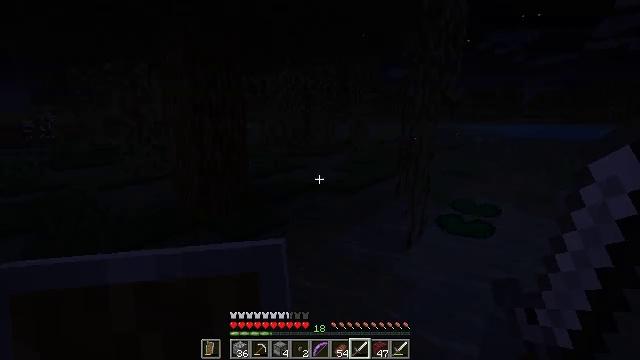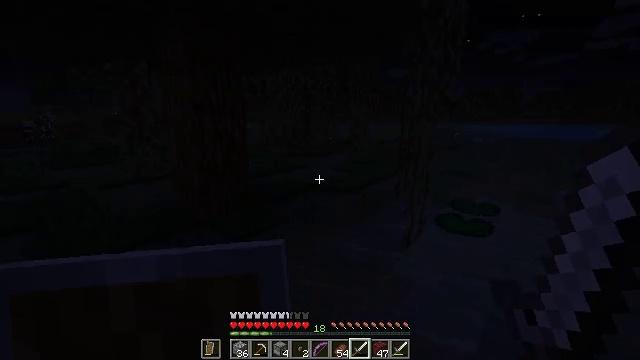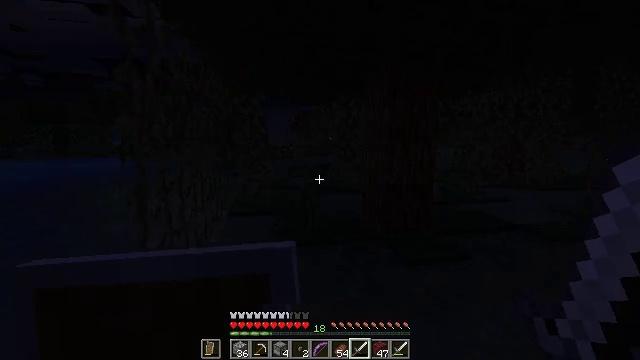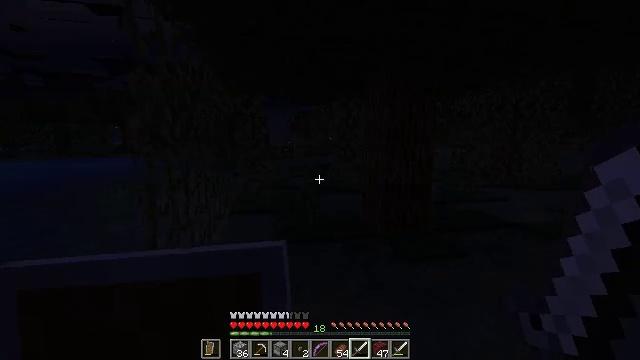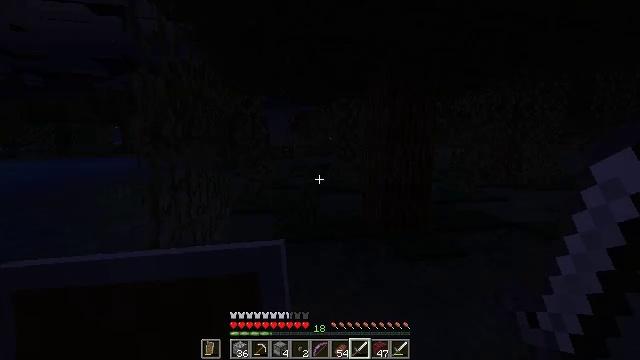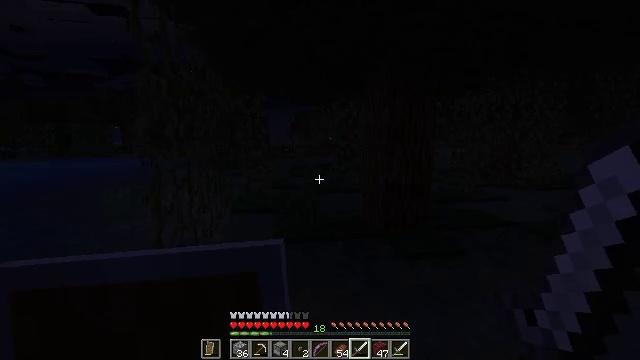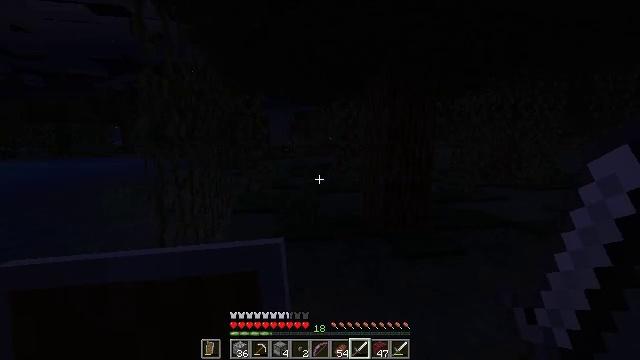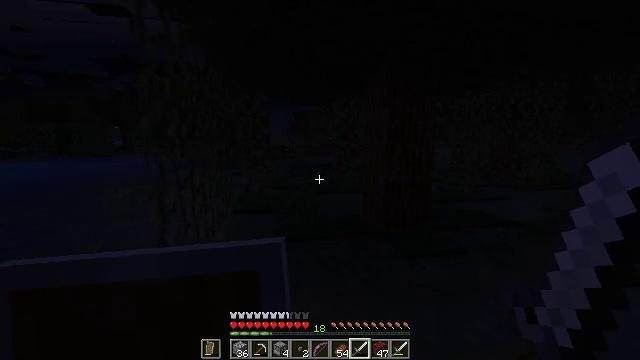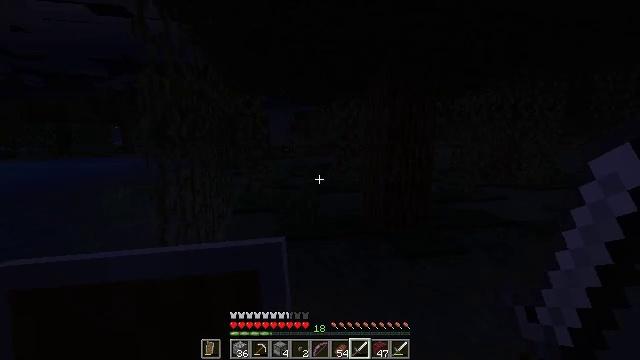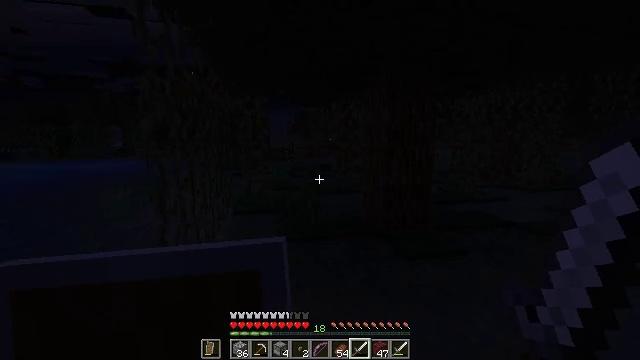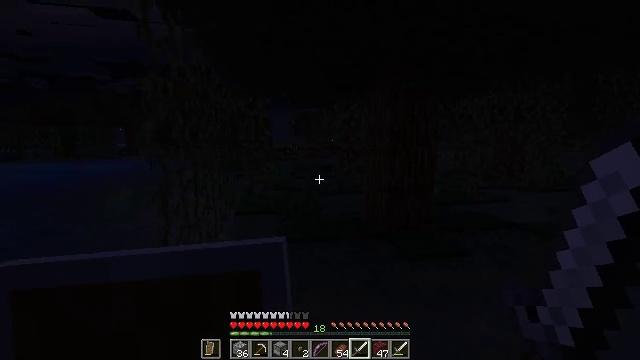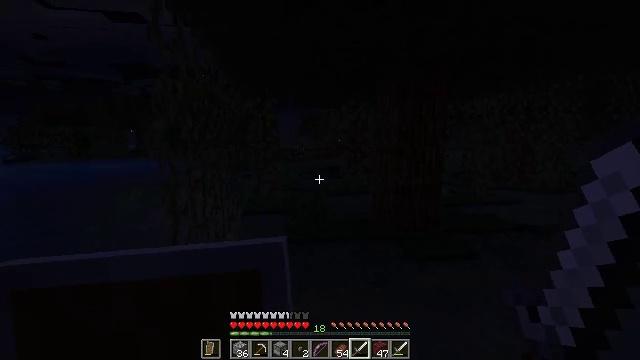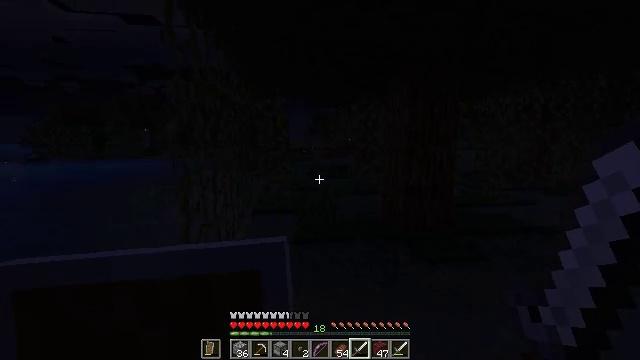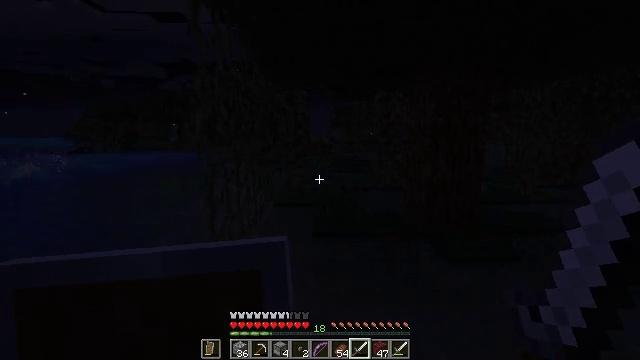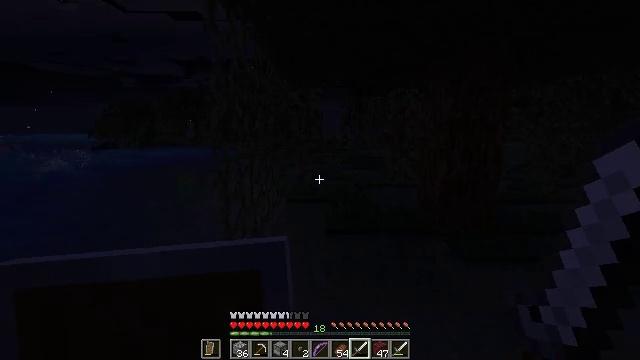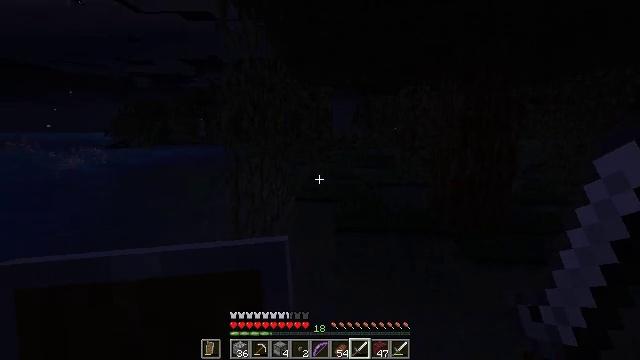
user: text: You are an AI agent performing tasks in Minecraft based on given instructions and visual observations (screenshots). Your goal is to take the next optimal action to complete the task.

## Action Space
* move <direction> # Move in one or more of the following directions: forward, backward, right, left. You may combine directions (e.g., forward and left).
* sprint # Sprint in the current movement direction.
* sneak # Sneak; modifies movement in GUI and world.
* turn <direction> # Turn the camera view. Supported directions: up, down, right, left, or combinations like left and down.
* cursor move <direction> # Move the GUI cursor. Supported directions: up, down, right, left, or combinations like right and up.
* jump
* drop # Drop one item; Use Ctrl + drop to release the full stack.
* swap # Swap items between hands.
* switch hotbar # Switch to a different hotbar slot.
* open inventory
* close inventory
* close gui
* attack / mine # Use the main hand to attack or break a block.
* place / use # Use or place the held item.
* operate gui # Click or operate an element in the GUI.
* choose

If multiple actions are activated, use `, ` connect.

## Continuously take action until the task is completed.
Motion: motion action
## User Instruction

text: Fight a spider.
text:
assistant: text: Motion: move back
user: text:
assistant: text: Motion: move back, turn left and up
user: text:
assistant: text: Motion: no_op
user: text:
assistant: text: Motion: no_op
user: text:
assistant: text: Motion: no_op
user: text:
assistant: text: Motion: no_op
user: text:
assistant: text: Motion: no_op
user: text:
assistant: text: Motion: no_op
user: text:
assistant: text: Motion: no_op
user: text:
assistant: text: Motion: no_op
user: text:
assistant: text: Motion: turn left
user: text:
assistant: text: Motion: turn left
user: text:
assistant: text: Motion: turn left and down
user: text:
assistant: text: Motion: turn left
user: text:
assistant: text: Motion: turn left
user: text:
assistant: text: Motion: turn left
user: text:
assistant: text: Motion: turn left
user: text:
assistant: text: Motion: no_op
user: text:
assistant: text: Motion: no_op
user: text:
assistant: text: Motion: no_op
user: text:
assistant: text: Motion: no_op
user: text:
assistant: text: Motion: no_op
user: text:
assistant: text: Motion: no_op
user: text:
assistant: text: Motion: no_op
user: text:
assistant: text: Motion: no_op
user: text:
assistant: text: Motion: no_op
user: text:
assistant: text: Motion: no_op
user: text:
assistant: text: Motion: no_op
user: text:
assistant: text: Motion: no_op
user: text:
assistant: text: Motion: no_op